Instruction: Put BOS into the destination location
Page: home
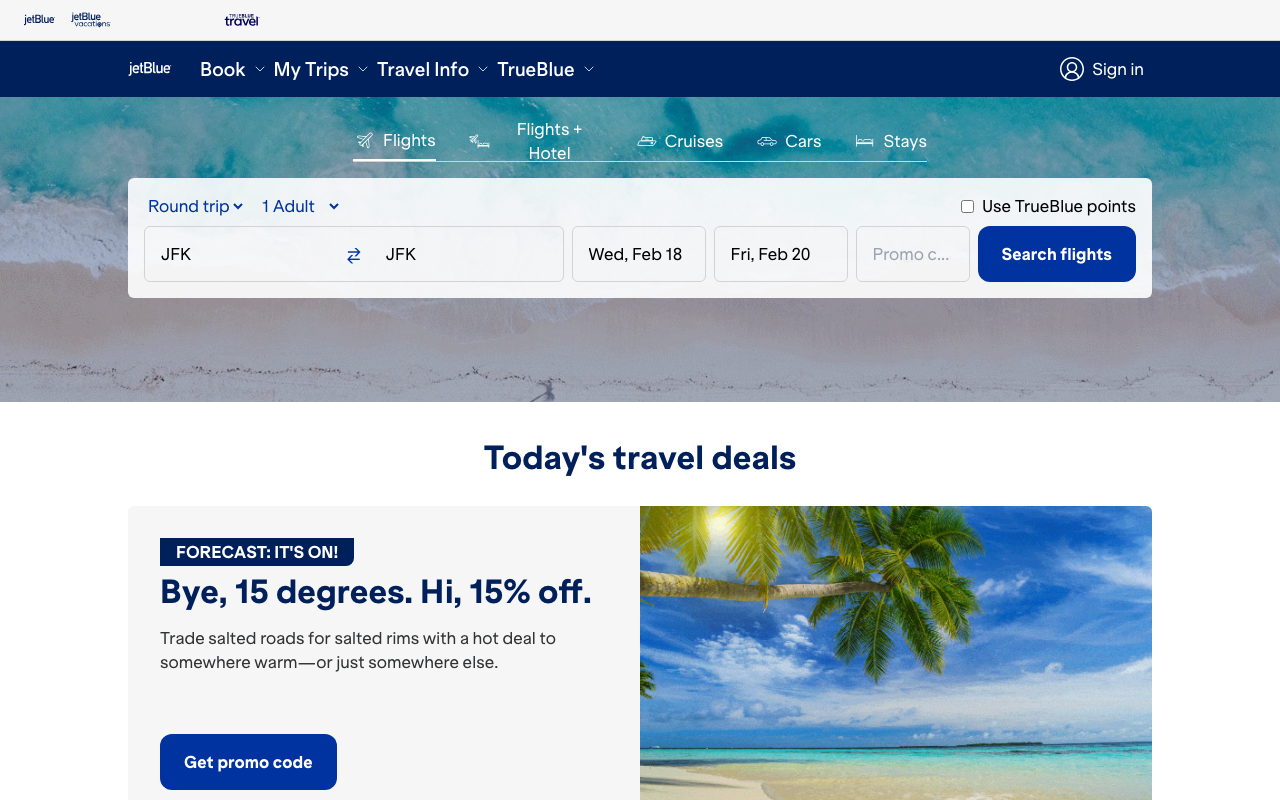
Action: type